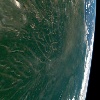
Label: land